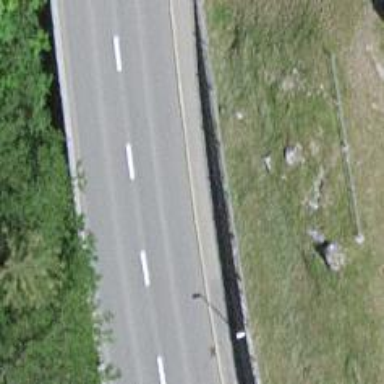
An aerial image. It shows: Secondary road with asphalt surface. The right sidewalk also has asphalt surface.